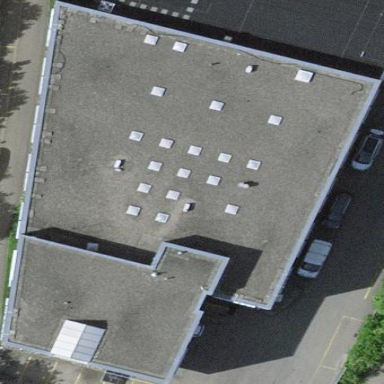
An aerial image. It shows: Commercial building.